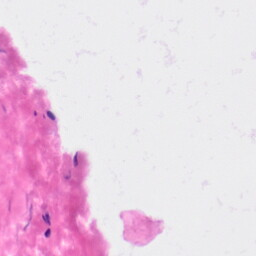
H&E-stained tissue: Kidney